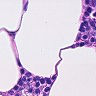
Metastatic tissue present: no